Question: I have an XML file with 3 levels. Some of the tags are dynamic.
I have to validate whether the tag "price" is present in all nodes or not and also need to get value of "price tag". I also need to fetch a value of every node present in XML file.
I tried validating whether every node in XML file is present or not but getting an error
'''
Function fnReadXMLByTags2()
Dim mainWorkBook As Workbook
Set mainWorkBook = ActiveWorkbook
Dim obj As Object
Set obj = CreateObject("MSXML2.DOMDocument")
obj.async = False
XMLFileName = "C:\Prakash\Demo.xml"
obj.Load (XMLFileName)
Set authorNodes = obj.SelectNodes("//Books/book/author/text()")
Set titleNodes = obj.SelectNodes("//Books/book/title/text()")
Set genreNodes = obj.SelectNodes("//Books/book/genre/text()")
Set priceNodes = obj.SelectNodes("//Books/book/price/text()")
Set publish_dateNodes = obj.SelectNodes("//Books/book/publish_date/text()")
Set languageNodes = obj.SelectNodes("//Books/book/language/text()")
For i = 0 To (authorNodes.Length - 1)
If Not publish_dateNodes Is Nothing Then
Set publish_dateNodesValue = obj.SelectNodes("//Books/book/publish_date/text()")
publish_dateObj = publish_dateNodesValue(i).NodeValue
mainWorkBook.Sheets("Sheet3").Range("E" & i + 2).Value = publish_dateObj
Else
mainWorkBook.Sheets("Sheet3").Range("E" & i + 2).Value = "Blank"
End If
Next
End Function
'''
'''
publish_dateObj = publish_dateNodesValue(i).NodeValue
'''
> Runtime error '91':
Object variable or With block variable not set
Excel sheet output

Below is the xml file :
'''
<?xml version="1.0"?>
<Books>
<book id="1">
<author>ABC</author>
<title>Physics</title>
<genre>asd</genre>
<price>Rs.44</price>
<publish_date>20-10-2001</publish_date>
<description>Book1</description>
</book>
<book id="2">
<author>DEF</author>
<title>Chem</title>
<genre>XYZ</genre>
<publish_date>02-12-2016</publish_date>
<description>Book2</description>
</book>
<book id="3">
<author>GHI</author>
<title>Maths</title>
<genre>ABC</genre>
<price>Rs.500</price>
<language>English</language>
<description>Book3</description>
</book>
</Books>
'''
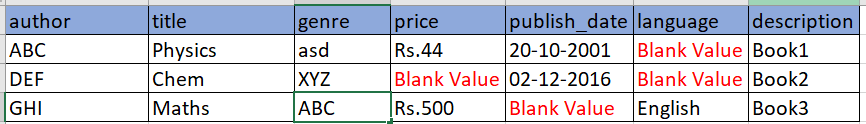
Answer: 1. It should be a procedure (Sub) not a function, because it does not return a value (make sure you know the difference).
2. The way you read the sub nodes made it impossible to keep the data consitent. You need to read all books first and then for each book the sub nodes: Set CurrentNode = Books(iBook).SelectNodes("author/text()")(0)
The above reads reads the node author from book number iBook into CurrentNode and if it does not exist then CurrentNode will be Nothing. So you just need to check it and output the .NodeValue. Note that I introduced an array NodesOutputList to be able to loop through the columns easily instead of repeating similar code over and over.
So you end up with something like:
'''
Option Explicit
Public Sub fnReadXMLByTags2()
Dim mainWorkBook As Workbook
Set mainWorkBook = ThisWorkbook '<-- this is the workbook where this code is in ActiveWorkbook is the worbkook that has focus (is on top)
Dim wsOutput As Worksheet 'define output sheet
Set wsOutput = mainWorkBook.Worksheets("Sheet3")
Dim XMLFileName As String
XMLFileName = "D:\code\Demo.xml"
Dim obj As Object
Set obj = CreateObject("MSXML2.DOMDocument")
obj.async = False
obj.Load XMLFileName '<-- no parenthesis here!!!
Dim Books As Object 'get all books
Set Books = obj.SelectNodes("//Books/book")
Dim NodesOutputList() As Variant 'order in which the nodes are checked and output
NodesOutputList = Array("author/text()", "title/text()", "genre/text()", "price/text()", "publish_date/text()", "language/text()", "description/text()")
Dim iBook As Long
For iBook = 0 To Books.Length - 1 'loop through books
Dim iNode As Long
For iNode = LBound(NodesOutputList) To UBound(NodesOutputList) 'loop through nodes in the list
Dim CurrentNode As Object
Set CurrentNode = Books(iBook).SelectNodes(NodesOutputList(iNode))(0)
If Not CurrentNode Is Nothing Then
wsOutput.Cells(iBook + 2, iNode + 1).Value = CurrentNode.NodeValue
Else
wsOutput.Cells(iBook + 2, iNode + 1).Value = "blank"
End If
Next iNode
Next iBook
End Sub
'''
<URL>